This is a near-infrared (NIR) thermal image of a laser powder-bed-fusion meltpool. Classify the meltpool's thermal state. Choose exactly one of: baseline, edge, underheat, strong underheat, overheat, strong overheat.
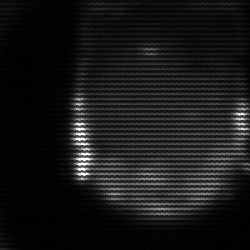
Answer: edge